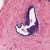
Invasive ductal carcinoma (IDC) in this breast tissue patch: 0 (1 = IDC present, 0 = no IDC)